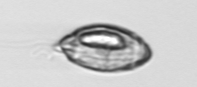
Label: Katodinium_or_Torodinium